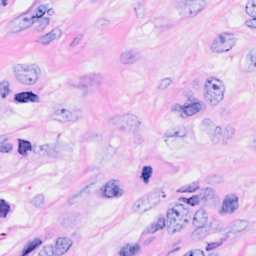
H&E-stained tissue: Breast